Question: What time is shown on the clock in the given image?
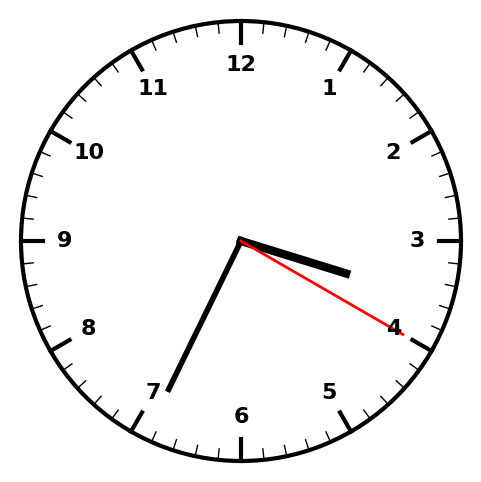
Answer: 03:34:20